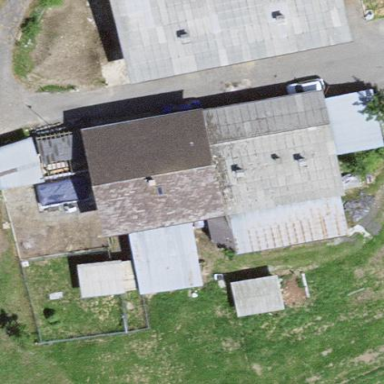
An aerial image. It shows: Farm building.